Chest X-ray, AP view. Patient: 43 years old, sex M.
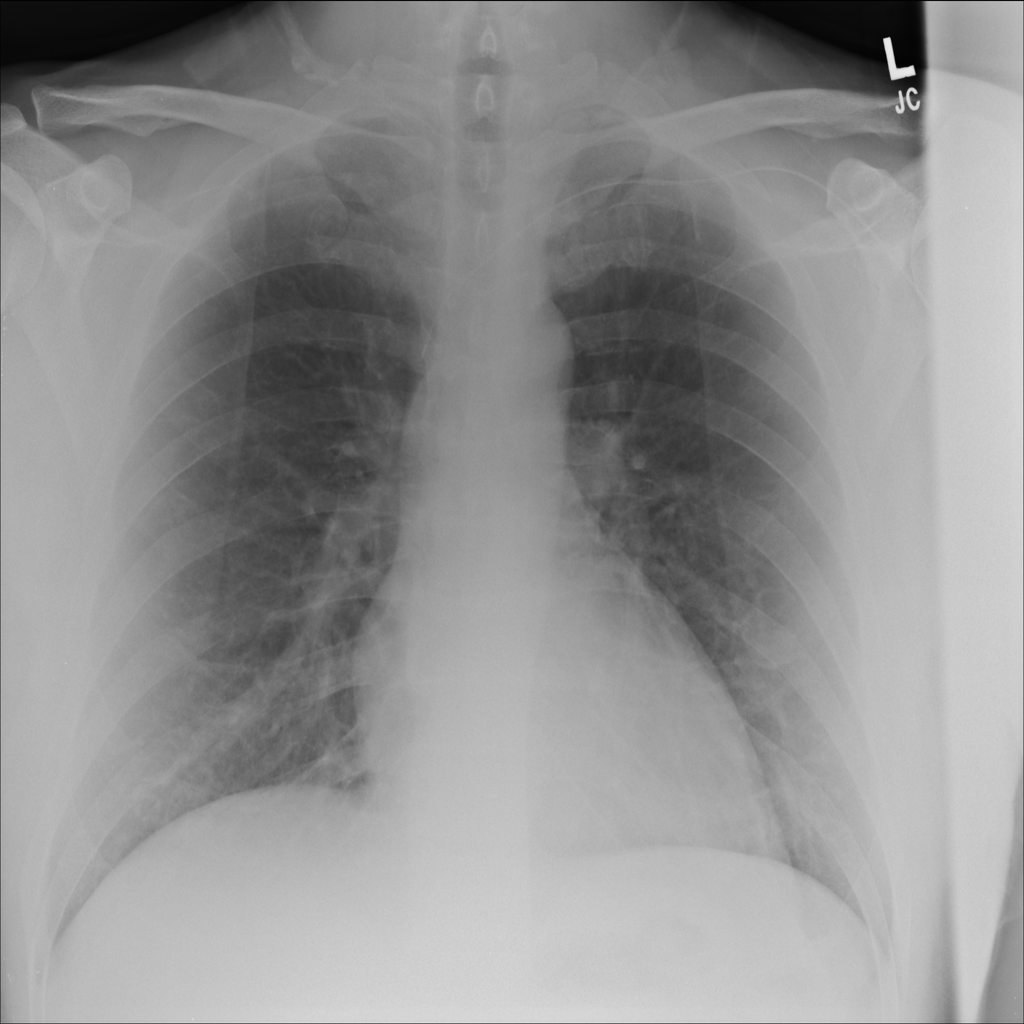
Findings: No Finding